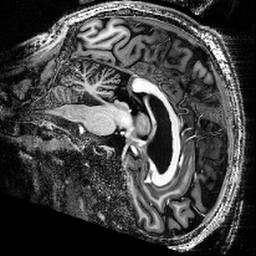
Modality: T1w
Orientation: sagittal
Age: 30
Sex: male
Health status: healthy
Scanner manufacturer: siemens
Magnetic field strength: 9.4 T
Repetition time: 6 s
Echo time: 0.0023 s